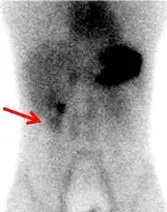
5 min.
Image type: radiology (scintigraphy)